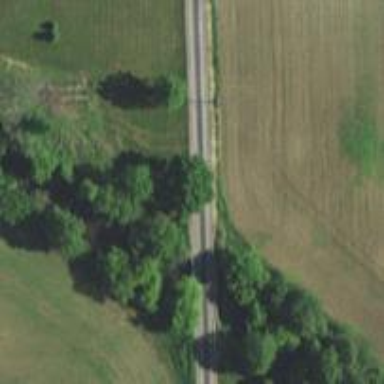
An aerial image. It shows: Tertiary road.